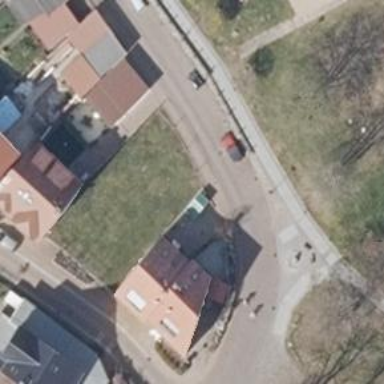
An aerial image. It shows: Residential road.